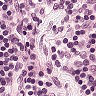
Metastatic tissue present: no